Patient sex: M
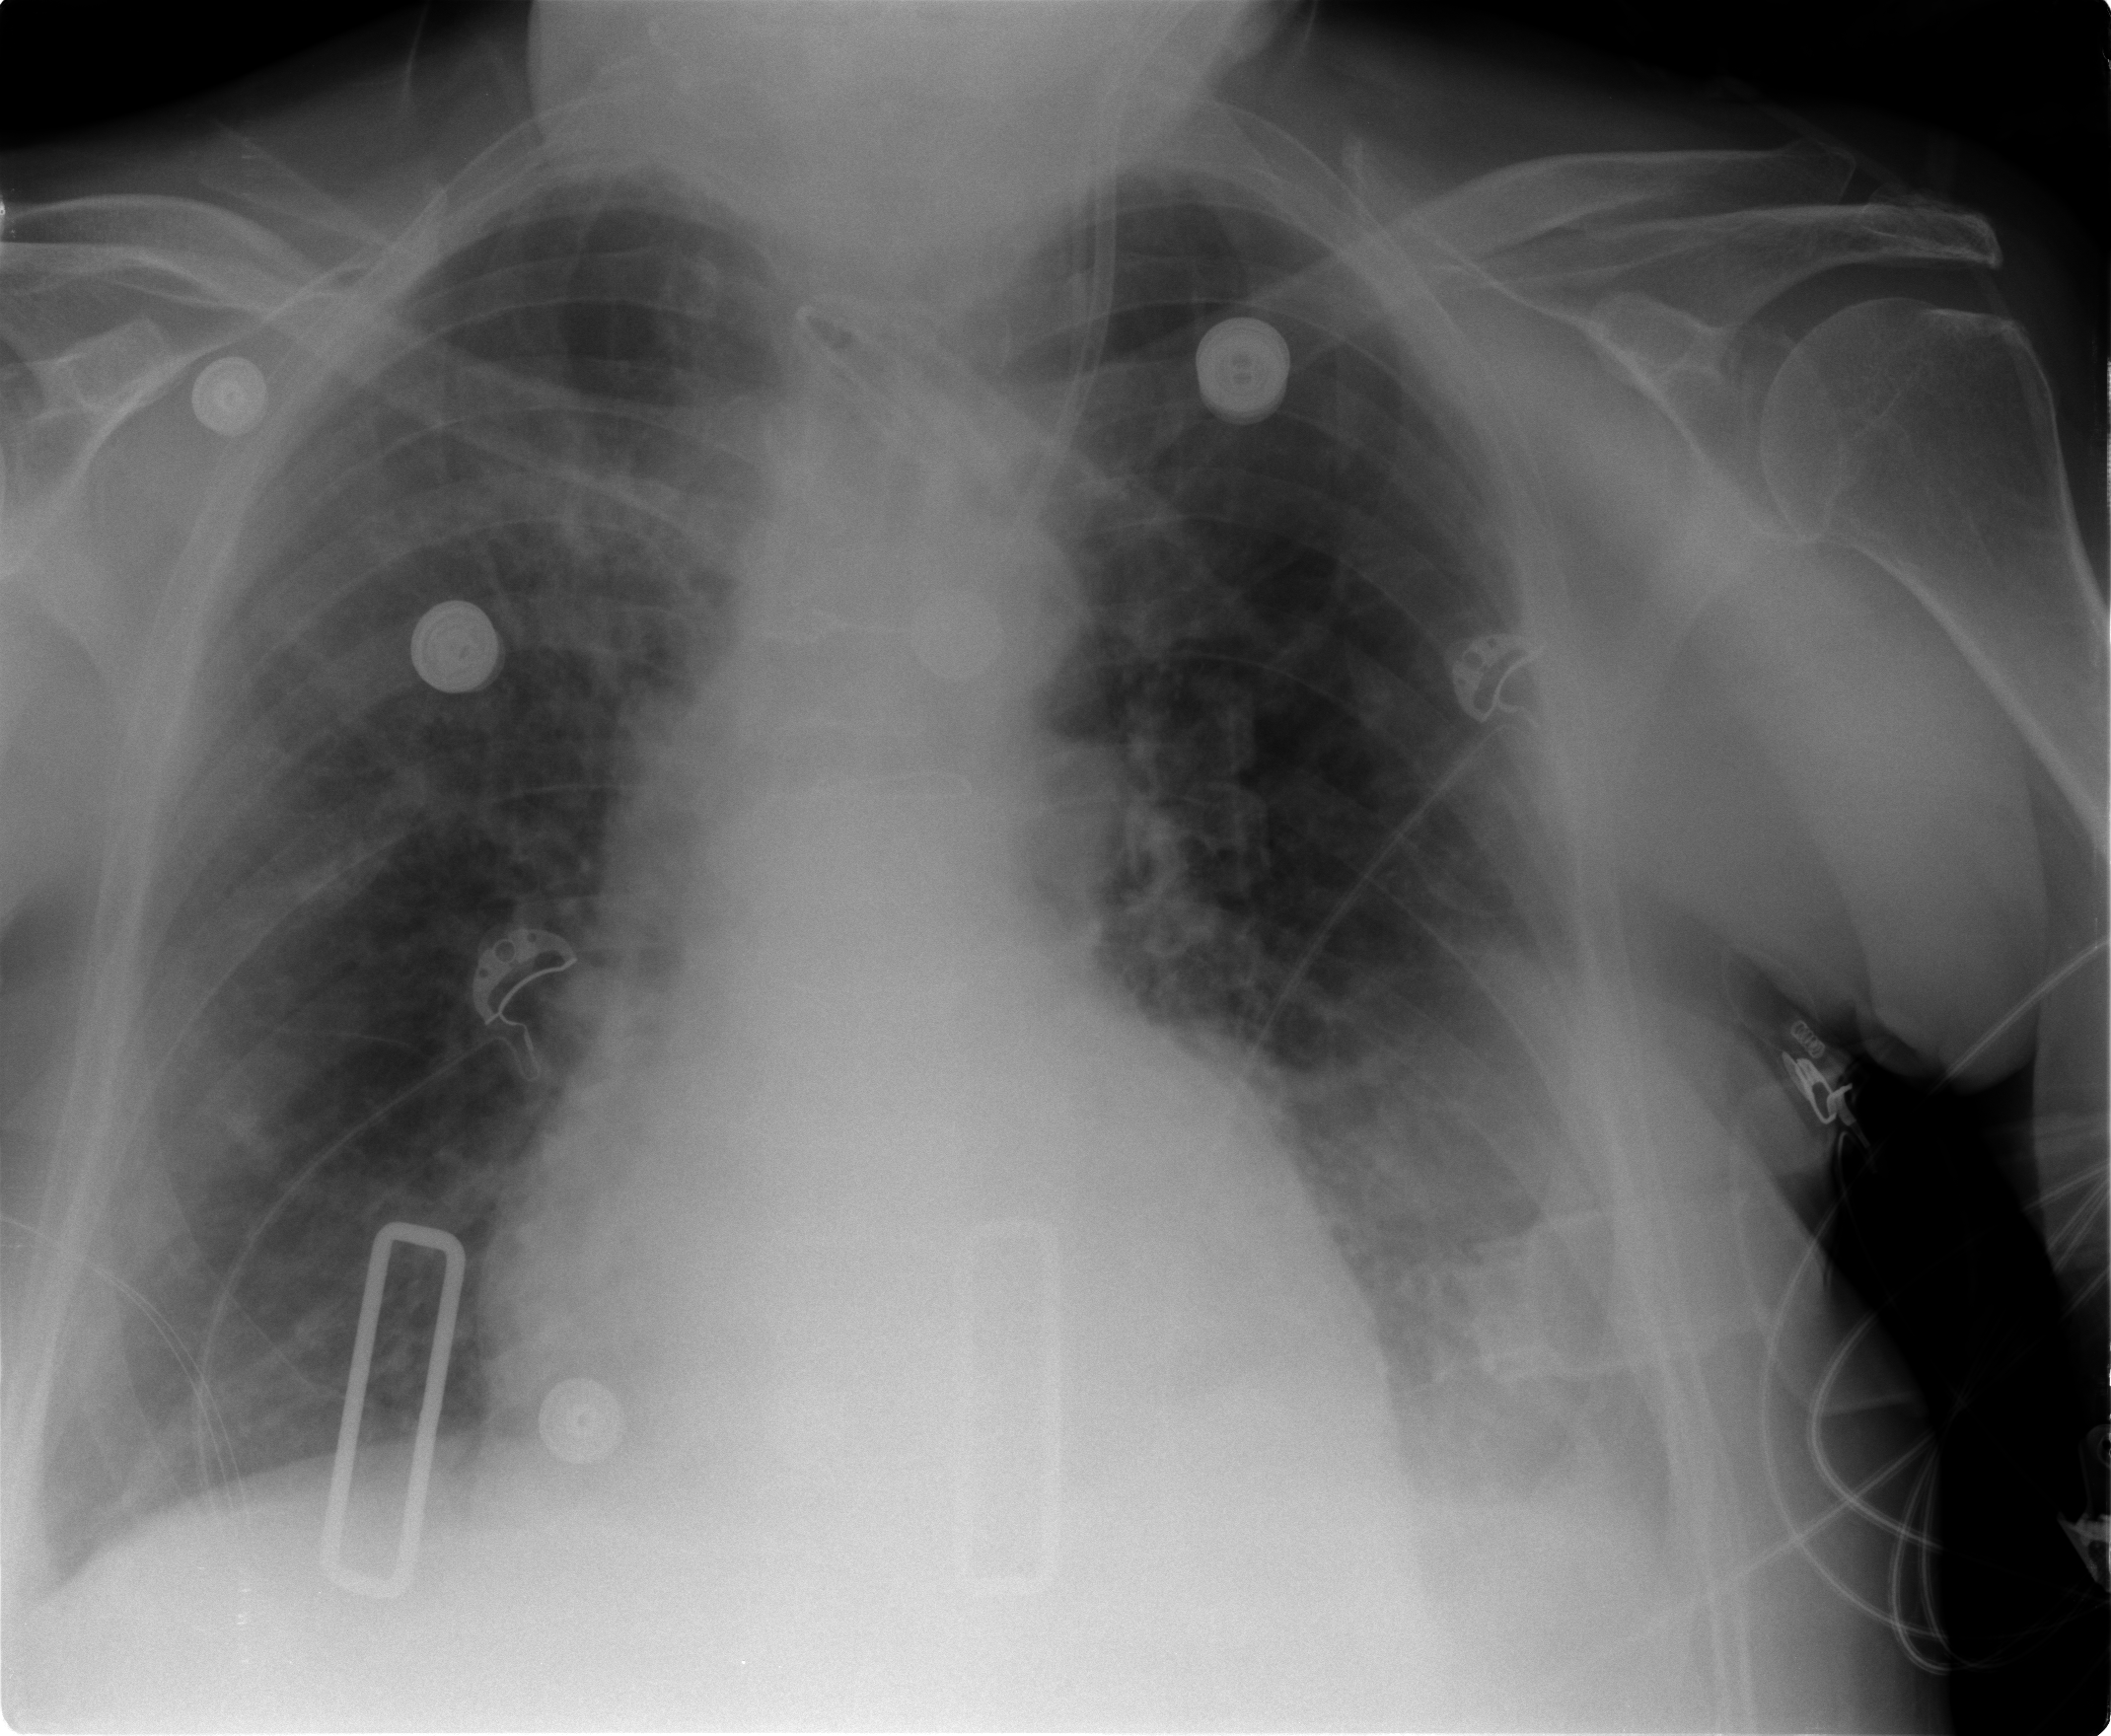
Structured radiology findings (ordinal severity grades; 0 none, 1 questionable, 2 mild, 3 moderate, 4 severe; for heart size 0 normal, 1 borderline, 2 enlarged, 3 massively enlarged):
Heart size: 1
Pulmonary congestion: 2
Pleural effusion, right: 0
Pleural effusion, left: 2
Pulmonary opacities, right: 2
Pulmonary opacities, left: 2
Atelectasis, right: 0
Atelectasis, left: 2